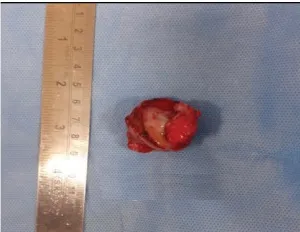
(C) Resected specimen of right renal mass.
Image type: medical_photograph (other_medical_photograph)